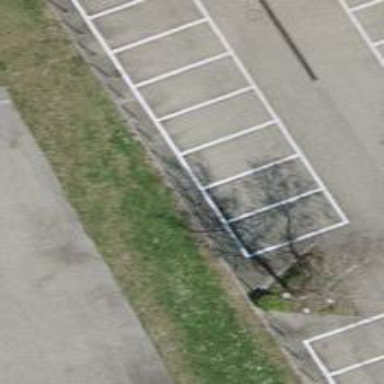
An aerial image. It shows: Bollard.